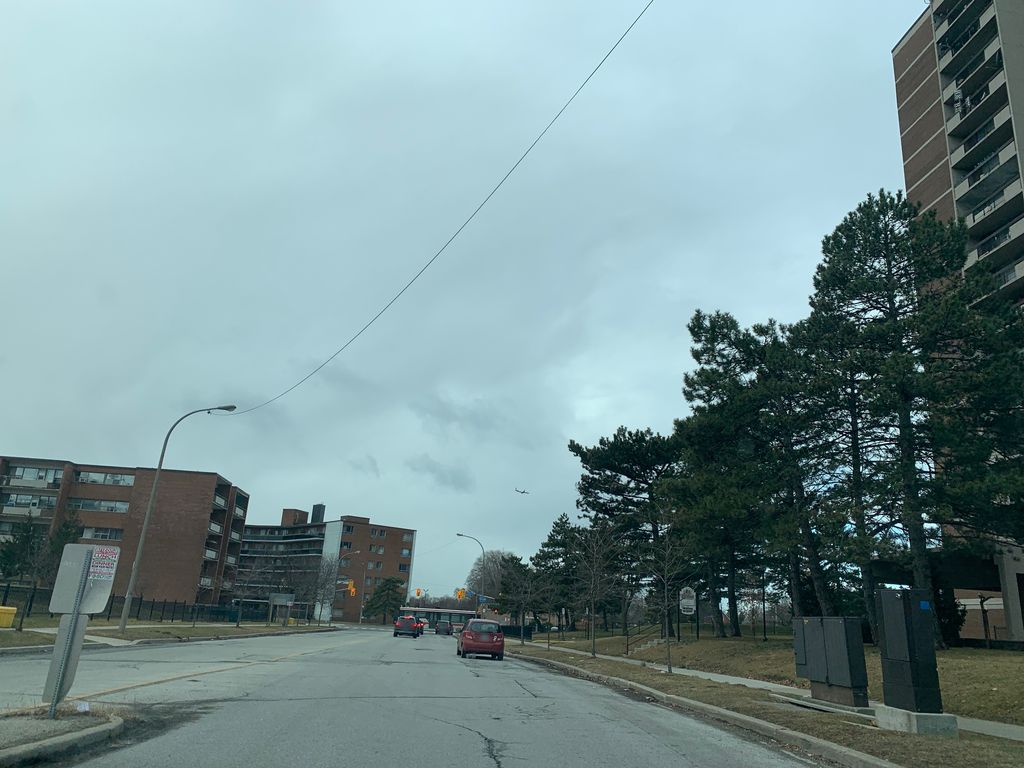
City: toronto